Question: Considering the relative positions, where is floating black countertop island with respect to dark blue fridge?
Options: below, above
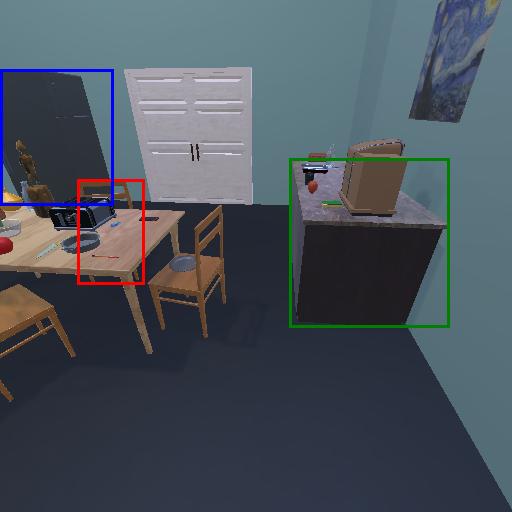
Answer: below